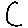
Label: cat